Interaction volume radius: 10 \u00c5
Interaction volume height: 20 \u00c5
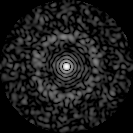
Disorder parameter: 0.8306